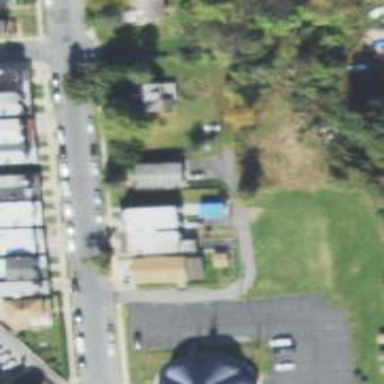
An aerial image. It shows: Alley classified as service road.